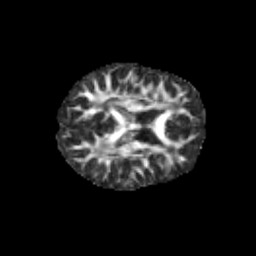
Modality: FA
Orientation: axial
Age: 10
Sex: female
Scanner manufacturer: siemens
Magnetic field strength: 3 T
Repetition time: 3.8 s
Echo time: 0.07 s